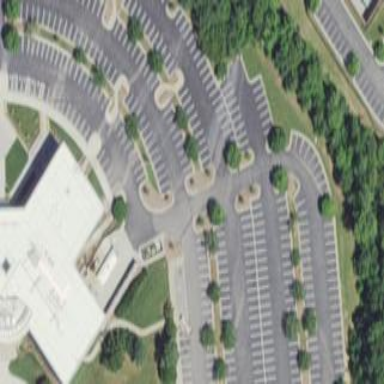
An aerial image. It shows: Parking area with surface.